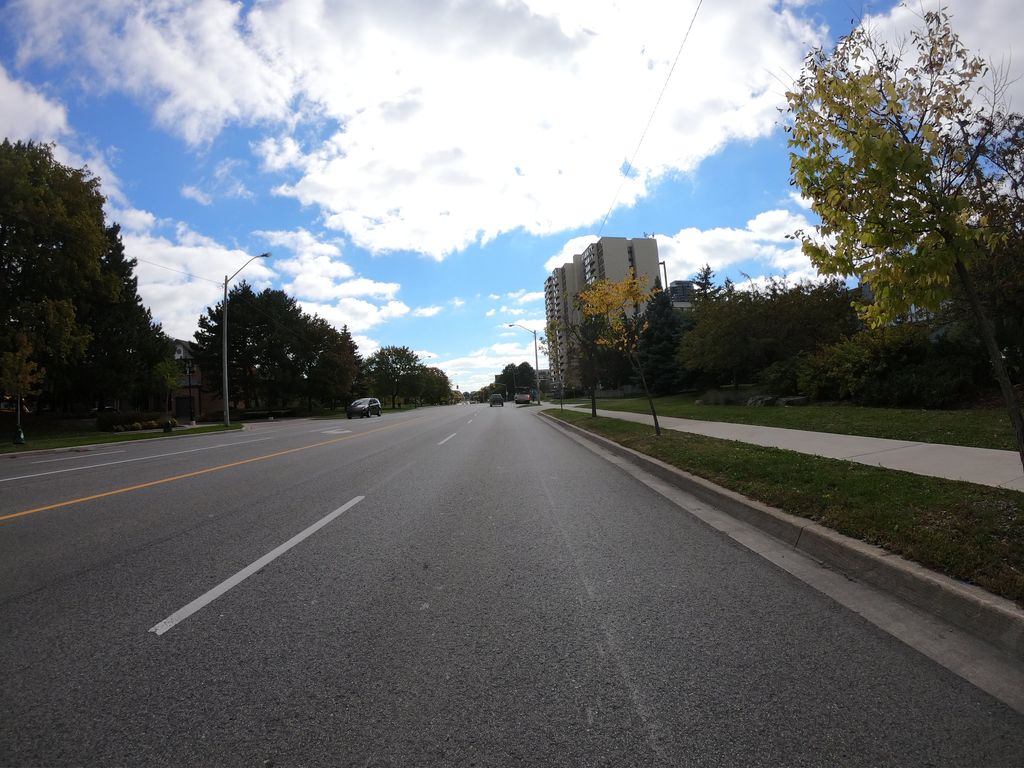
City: toronto